Перед тем, как поступить в продажу, новые модели транспортных средств должны проходить краш-тест. В одном из таких тестов одна из трёх спиц автомобильного колеса была выбита. Вид колеса в разрезе показан на рисунке. Колесо считайте однородным диском с внутренним и внешним радиусами $R_1=\frac{4}{5}R_0$ и $R_0$ соответственно, а спицы считайте однородными стержнями. Масса каждой спицы $m$, а масса диска $M=8m$. В начальный момент колесо неподвижно и находится в положении, показанном на рисунке (биссектриса угла между спицами в начальном положении горизонтальна). Колесо отпускают, и оно катится без проскальзывания по горизонтальной поверхности.
Найдите угловое ускорение колеса $\alpha$ сразу после того, как его отпустили.
Найдите угловое ускорение колеса $\alpha$, величину сил трения $F_f$ и силы реакции опоры $F_N$, когда спица $OB$ примет в процессе качения вертикальное положение.
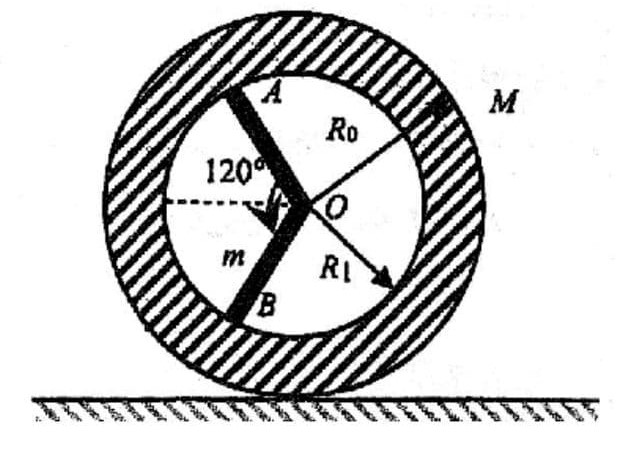
Найдите угловое ускорение колеса $\alpha$ сразу после того, как его отпустили.
Ответ: $$\alpha=\frac{15g}{637R_0}.$$

Найдите угловое ускорение колеса $\alpha$, величину сил трения $F_f$ и силы реакции опоры $F_N$, когда спица $OB$ примет в процессе качения вертикальное положение.
Ответ: $$\alpha=\frac{9555\sqrt3g}{773768R_0},\ F_f=\frac{89907\sqrt3}{773768}mg,\ F_N=\frac{7735679}{773768}mg.$$
Темы:
T, Механика, Динамика, Вращательное движение, Китайские